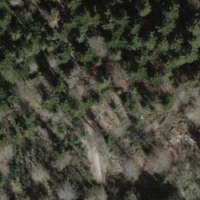
EUNIS habitat code: 44
Species observed at this site:
Sorbus aucuparia